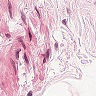
Metastatic tissue present: no